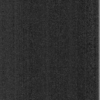
Label: dusty